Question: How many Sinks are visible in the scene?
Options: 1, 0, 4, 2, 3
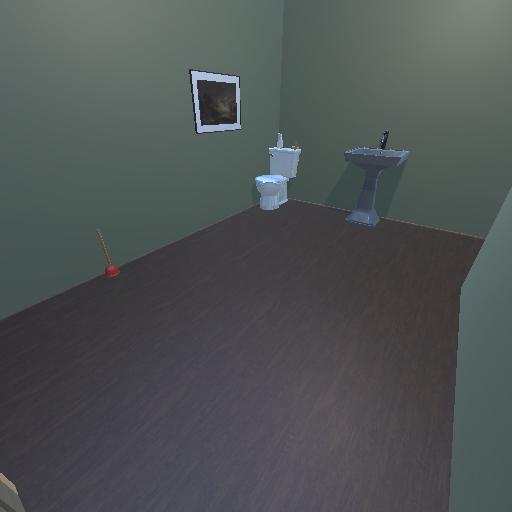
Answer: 1